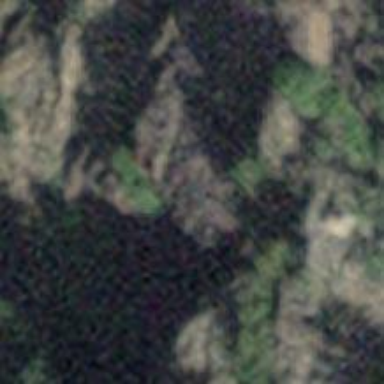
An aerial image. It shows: Natural cliff.